Question: Background: I'm working with python 3.2 in Eclipse SDK 4.2.1 (Juno), and I noticed something strange - while my programs run perfectly in Eclipse, they always close with an error if I open them from the file manager. I managed to get a screenshot before the cmd closed:
It seems that the program is inserting an additional "" between "images" and "Cy.png". However, I can't just remove a slash from my program - in it, I used two slashes because you need to to include a slash in a string.
My program is as follows:
'''
from PIL import Image
def pathConstruction(count, imageName):
l = []
l.append('images\')
if count == 1:
l.append('Sepia')
l.append(imageName)
imagePath = ''.join(l)
return imagePath
def grayscale(pix, width, height):
for col in range(width):
for row in range(height):
r,g,b = pix[col, row]
avg = ((r + g + b) / 3)
r = int(avg)
g = int(avg)
b = int(avg)
pix[col, row] = r,g,b
def sepia(pix, width, height):
for col in range(width):
for row in range(height):
r,g,b = pix[col, row]
newR = (r * 0.393 + g * 0.769 + b * 0.189)
newG = (r * 0.349 + g * 0.686 + b * 0.168)
newB = (r * 0.272 + g * 0.534 + b * 0.131)
pix[col, row] = int(newR),int(newG),int(newB)
imageName = input("Please input the full name of your image, including extension: ")
count = 0
imagePath= pathConstruction(count, imageName)
count = count + 1
img = Image.open(imagePath)
pix = img.load()
width, height = img.size
grayscale(pix, width, height)
sepia(pix, width, height)
imagePath = pathConstruction(count, imageName)
img.save(imagePath)
img.show()
'''
Question: What can I do to run this program outside of Eclipse?
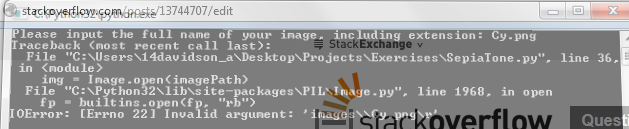
Answer: I think the problem is not the extra backslash you're seeing between the directory and the file name (which I think it just from the 'repr' of the string), but instead the '
' that's added at the end. I'm not sure why you'd get that included in the value from 'input', but you can remove it by calling 'strip' on the string.